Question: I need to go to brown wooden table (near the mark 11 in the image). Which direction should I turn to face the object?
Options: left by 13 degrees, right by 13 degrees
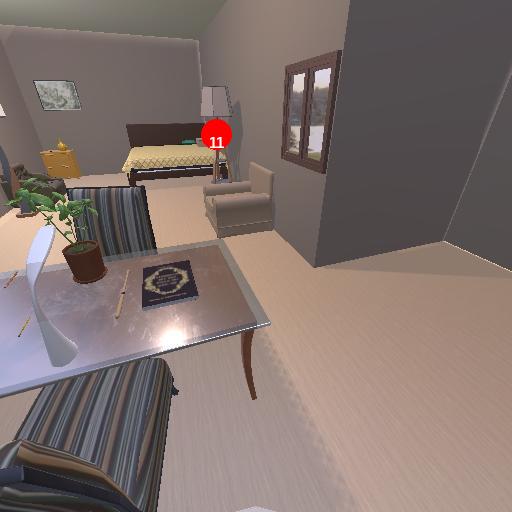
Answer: left by 13 degrees